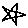
Label: star